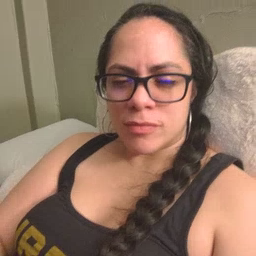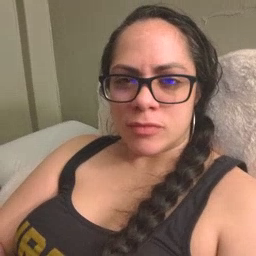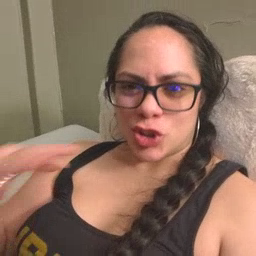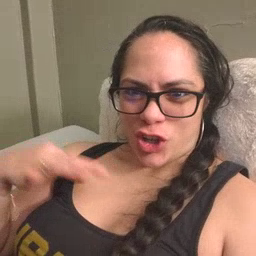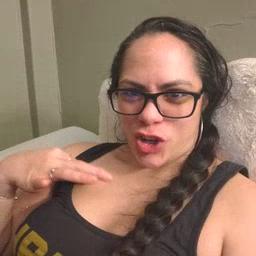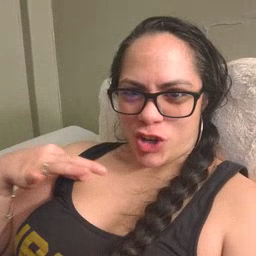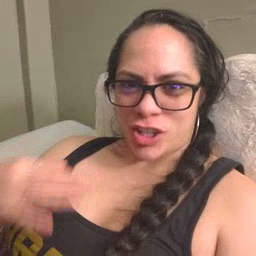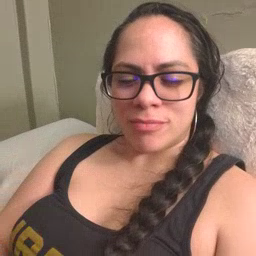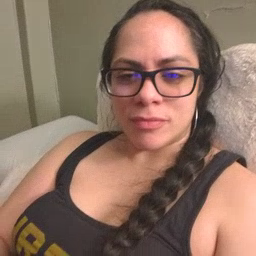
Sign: shirt